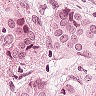
Metastatic tissue present: yes